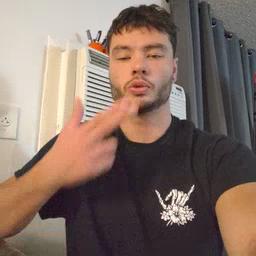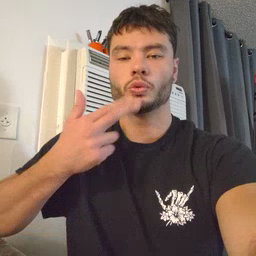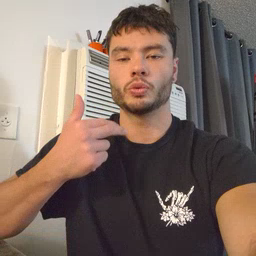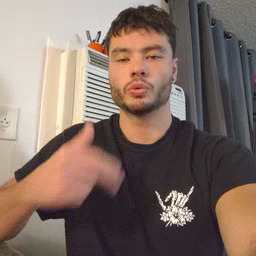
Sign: cute